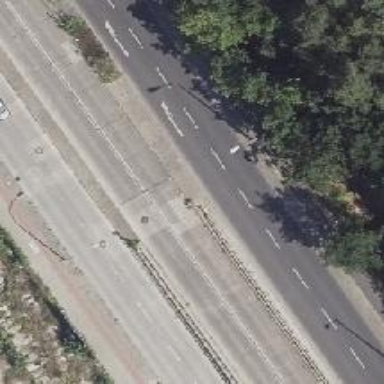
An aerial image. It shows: Secondary road with asphalt surface and cycle track on the right side.